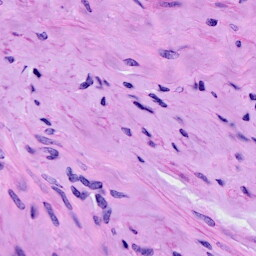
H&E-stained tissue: Cervix